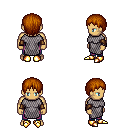
a pixel art fantasy rpg character, male body template, human, tanned skin, chain mail, magenta pants, brunette plain hairstyle, leather bracers, gold boots, four views (front, back, left, right), 2x2 character sprite sheet, small pixel art, hard edges, no anti-aliasing